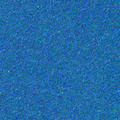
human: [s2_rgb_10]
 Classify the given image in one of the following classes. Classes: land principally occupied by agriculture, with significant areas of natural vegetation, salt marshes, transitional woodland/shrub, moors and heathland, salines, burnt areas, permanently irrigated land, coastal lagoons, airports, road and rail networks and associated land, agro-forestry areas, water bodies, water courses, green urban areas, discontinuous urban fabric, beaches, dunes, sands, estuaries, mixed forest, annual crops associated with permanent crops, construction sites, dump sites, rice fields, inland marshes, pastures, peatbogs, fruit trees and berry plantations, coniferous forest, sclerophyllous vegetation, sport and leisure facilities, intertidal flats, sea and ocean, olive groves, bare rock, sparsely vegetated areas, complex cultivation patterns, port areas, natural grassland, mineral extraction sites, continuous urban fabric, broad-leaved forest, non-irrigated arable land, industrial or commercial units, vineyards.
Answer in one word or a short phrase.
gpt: sea and ocean